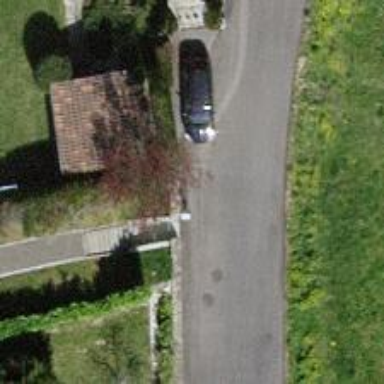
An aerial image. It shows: Road with steps.